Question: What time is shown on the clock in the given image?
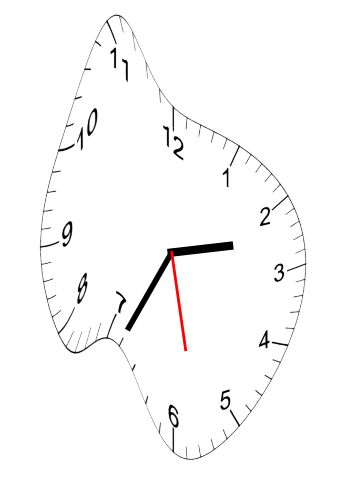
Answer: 02:34:28